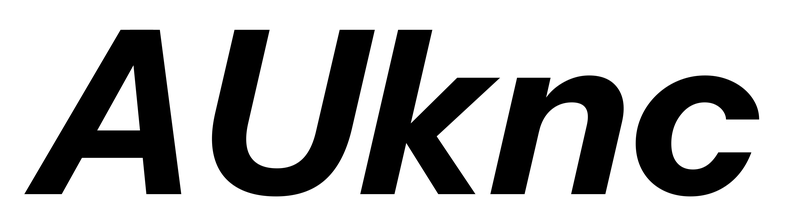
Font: InstrumentSans-Italic_Bold_Italic